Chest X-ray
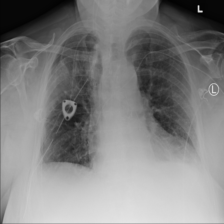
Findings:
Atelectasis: negative
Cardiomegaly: negative
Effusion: negative
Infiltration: negative
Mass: negative
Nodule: negative
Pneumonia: negative
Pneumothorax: positive
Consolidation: negative
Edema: negative
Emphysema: negative
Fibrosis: negative
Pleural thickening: negative
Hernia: negative